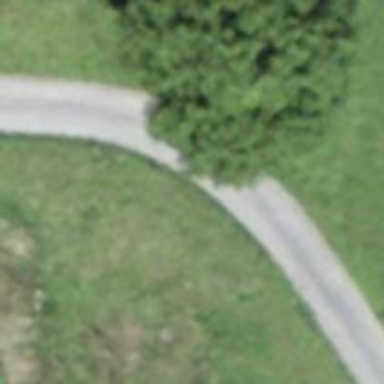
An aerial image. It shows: Asphalt driveway for service vehicles.